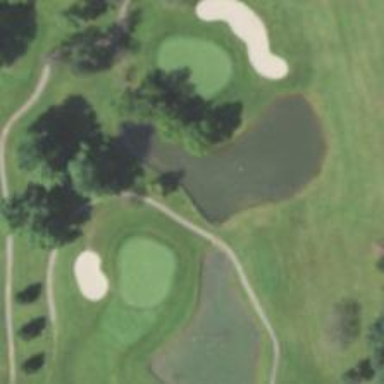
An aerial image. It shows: Path used for both walking and golf.